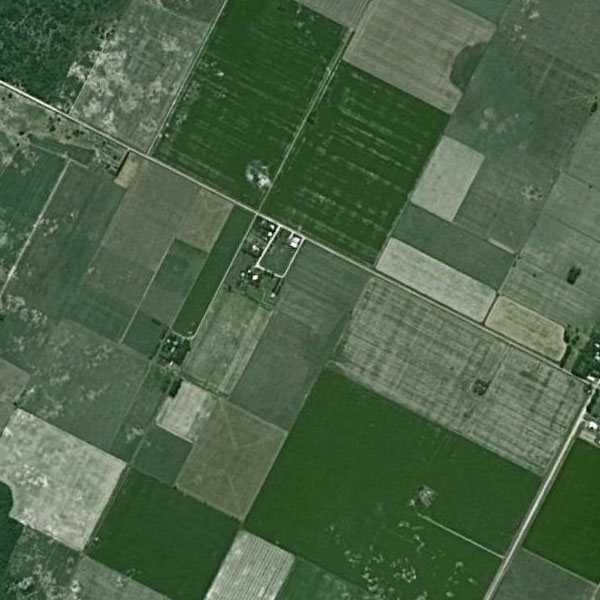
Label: Farmland